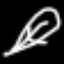
Label: leaf